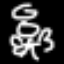
Label: angel